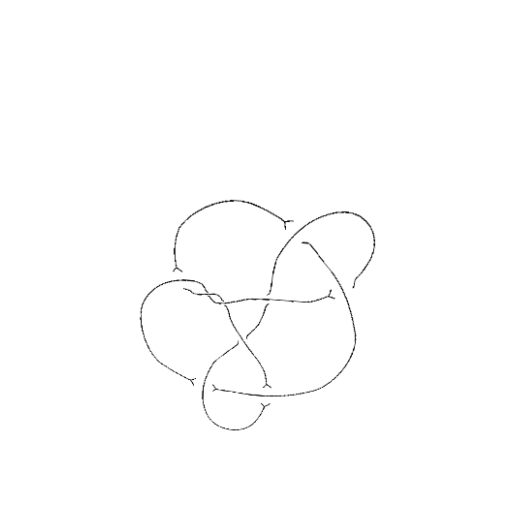
Crossing number: 9